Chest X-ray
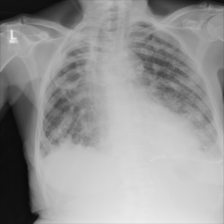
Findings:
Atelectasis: negative
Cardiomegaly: negative
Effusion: negative
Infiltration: positive
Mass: negative
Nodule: negative
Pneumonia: negative
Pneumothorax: negative
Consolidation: negative
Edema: negative
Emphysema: negative
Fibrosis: negative
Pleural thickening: negative
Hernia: negative